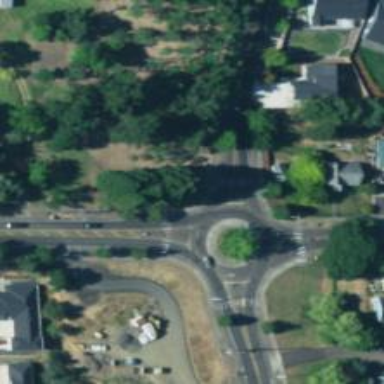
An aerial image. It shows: Marked road crossing with pedestrian island.